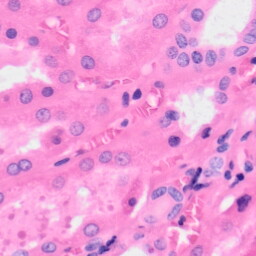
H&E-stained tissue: Kidney